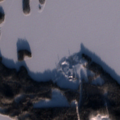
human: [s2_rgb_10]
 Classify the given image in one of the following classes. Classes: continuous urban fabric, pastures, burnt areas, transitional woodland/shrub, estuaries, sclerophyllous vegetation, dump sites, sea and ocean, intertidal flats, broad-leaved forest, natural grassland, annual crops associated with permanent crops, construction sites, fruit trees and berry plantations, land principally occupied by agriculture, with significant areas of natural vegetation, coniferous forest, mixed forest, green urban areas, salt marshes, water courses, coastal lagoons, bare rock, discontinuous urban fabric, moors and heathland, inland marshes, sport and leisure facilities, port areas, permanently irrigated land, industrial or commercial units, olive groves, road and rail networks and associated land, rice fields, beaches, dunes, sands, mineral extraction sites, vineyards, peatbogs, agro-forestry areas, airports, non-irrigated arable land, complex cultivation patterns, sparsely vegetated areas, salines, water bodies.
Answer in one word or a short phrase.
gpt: coniferous forest, mixed forest, transitional woodland/shrub, water bodies